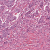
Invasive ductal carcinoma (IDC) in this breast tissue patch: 1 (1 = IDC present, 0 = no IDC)